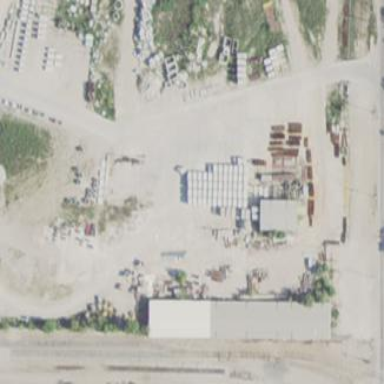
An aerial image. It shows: Industrial area.